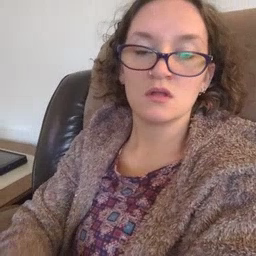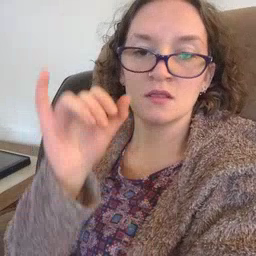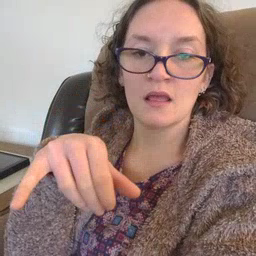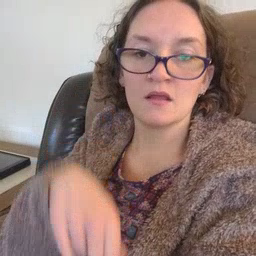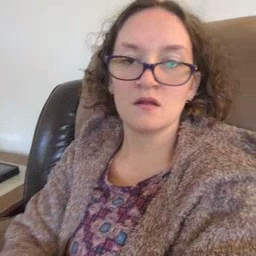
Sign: that